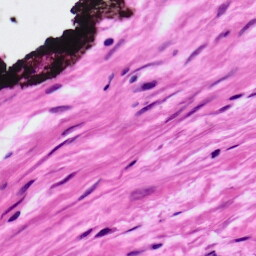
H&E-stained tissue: Ovarian